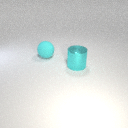
large cyan metal cylinder in front of large cyan rubber sphere